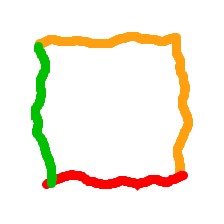
Shape: square